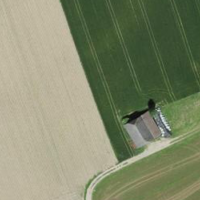
EUNIS habitat code: 52
Species observed at this site:
Milvus milvus